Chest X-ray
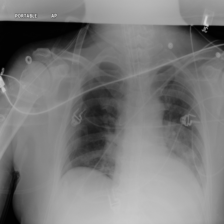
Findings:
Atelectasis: positive
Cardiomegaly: negative
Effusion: negative
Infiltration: positive
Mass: negative
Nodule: negative
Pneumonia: negative
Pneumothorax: negative
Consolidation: negative
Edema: negative
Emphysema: negative
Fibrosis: negative
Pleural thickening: negative
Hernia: negative